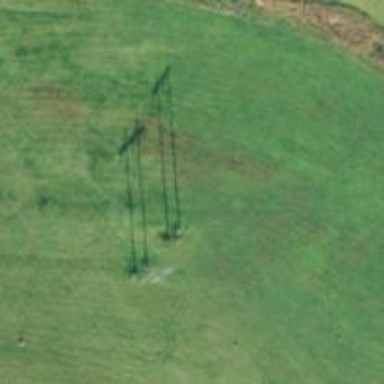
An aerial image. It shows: H-frame power tower with distinctive design.